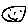
Label: smiley face